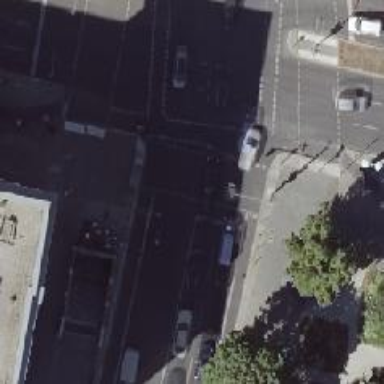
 and there are exclusive cycle lanes marked by lane markings."